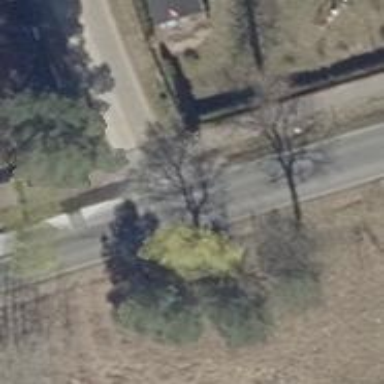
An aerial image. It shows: Unmarked road crossing.